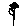
Label: flower